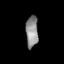
Tissue: lung
Cell type: Others
Senescence score: 0.2311
Nuclear area (px): 381
Mean DAPI intensity: 141.084